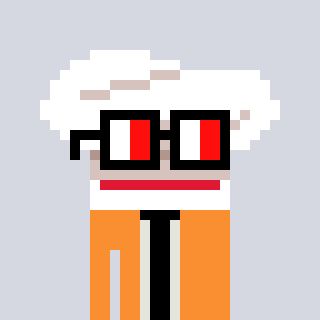
a pixel art character with square glasses with black frames and red eyes, a chef hat-shaped head and a orange-colored body on a cool background